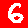
Digit: 6